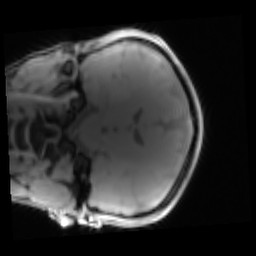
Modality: PDw
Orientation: coronal
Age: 18
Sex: male
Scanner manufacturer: siemens
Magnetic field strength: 3 T
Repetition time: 0.25 s
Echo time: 0.00103 s